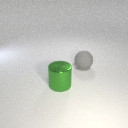
large gray rubber sphere behind large green metal cylinder